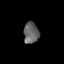
Tissue: skin
Cell type: Epithelial cells
Senescence score: 0.2748
Nuclear area (px): 319
Mean DAPI intensity: 100.125